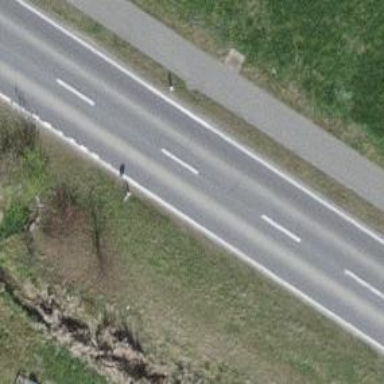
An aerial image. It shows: Secondary road with cycle track on the left.